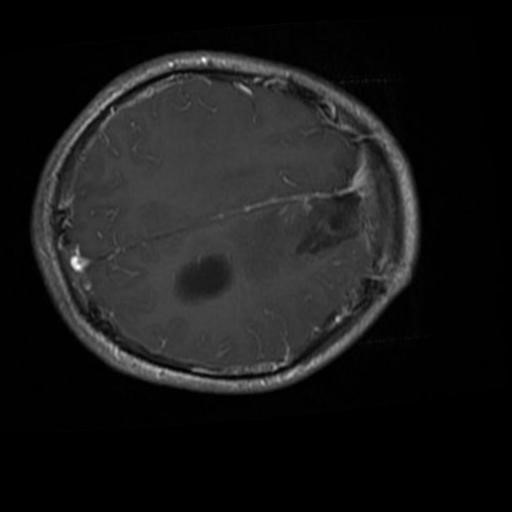
Label: brain_glioma